Question: I creating project for my job. I need to use tableview and user need to check data going to database.
I was found how to add checkbox to TableView from this post
<URL>
This is working for me but my TableView now looking

How to fix this checkbox spam?
My code
'''
public class ProductPSController extends BorderPane{
@FXML public TableColumn<ProductPS, String> produkt;
@FXML public TableColumn<ProductPS, String> symbol;
@FXML public TableColumn<ProductPS, String> atrybuty;
@FXML public TableColumn<ProductPS, Integer> id;
@FXML public TableColumn<ProductPS, Integer> stock;
@FXML public TableColumn<ProductPS, Integer> count;
@FXML public TableColumn<ProductPS, Integer> price;
@FXML public TableColumn<ProductPS, Boolean> checkbox;
@FXML public TableView <ProductPS> tab;
@FXML public BorderPane produkty;
public ObservableList<ProductPS> data = FXCollections.observableArrayList();
public ProductPSController()
{
FXMLLoader fxmlLoader = new FXMLLoader(getClass().getResource("product.fxml"));
fxmlLoader.setRoot(this);
fxmlLoader.setController(this);
try {
fxmlLoader.load();
} catch (IOException exception) {
throw new RuntimeException(exception);
}
id.prefWidthProperty().bind(tab.widthProperty().multiply(0.10));
stock.prefWidthProperty().bind(tab.widthProperty().multiply(0.10));
produkt.prefWidthProperty().bind(tab.widthProperty().multiply(0.20));
symbol.prefWidthProperty().bind(tab.widthProperty().multiply(0.10));
atrybuty.prefWidthProperty().bind(tab.widthProperty().multiply(0.30));
count.prefWidthProperty().bind(tab.widthProperty().multiply(0.10));
price.prefWidthProperty().bind(tab.widthProperty().multiply(0.10));
tab.setColumnResizePolicy(TableView.CONSTRAINED_RESIZE_POLICY);
setProduct();
}
public void setProduct()
{
id.setCellValueFactory(new PropertyValueFactory<ProductPS, Integer>("id"));
symbol.setCellValueFactory(new PropertyValueFactory<ProductPS, String>("symbol"));
stock.setCellValueFactory(new PropertyValueFactory<ProductPS, Integer>("id_stock"));
produkt.setCellValueFactory(new PropertyValueFactory<ProductPS, String>("product_name"));
atrybuty.setCellValueFactory(new PropertyValueFactory<ProductPS, String>("attributes"));
count.setCellValueFactory(new PropertyValueFactory<ProductPS, Integer>("count"));
Callback<TableColumn<ProductPS, Boolean>, TableCell<ProductPS, Boolean>> booleanCellFactory =
new Callback<TableColumn<ProductPS, Boolean>, TableCell<ProductPS, Boolean>>() {
@Override
public TableCell<ProductPS, Boolean> call(TableColumn<ProductPS, Boolean> p) {
return new BooleanCell();
}
};
price.setCellValueFactory(new PropertyValueFactory<ProductPS, Integer>("price"));
checkbox.setCellValueFactory(new PropertyValueFactory<ProductPS, Boolean>("checkbox"));
checkbox.setCellFactory(booleanCellFactory);
checkbox.setEditable(true);
try(Connection c = MysqlConnect.getConnection())
{
String SQL = "";
ResultSet rs = c.createStatement().executeQuery(SQL);
while(rs.next()){
data.add(new ProductPS(rs.getInt("id_product"),rs.getInt("id_stock_available"),rs.getString("name"),rs.getString("atrybuty"),rs.getInt("quantity"),rs.getFloat("price"),rs.getString("reference")));
}
c.close();
} catch (SQLException e) {
System.out.println(e.toString());
// TODO Auto-generated catch block
}
for(int i=0; i<data.size(); i++) {
if(i+1<data.size() && data.get(i).getAttributes().length()==0 && data.get(i).getId()==data.get(i+1).getId() ){data.remove(i);}
}
tab.setItems(data);
}
class BooleanCell extends TableCell<ProductPS, Boolean> {
private CheckBox checkBox;
public BooleanCell() {
checkBox = new CheckBox();
checkBox.setDisable(false);
checkBox.selectedProperty().addListener(new ChangeListener<Boolean> () {
public void changed(ObservableValue<? extends Boolean> observable, Boolean oldValue, Boolean newValue) {
if(isEditing())
{
commitEdit(newValue == null ? false : newValue);
}
}
});
this.setGraphic(checkBox);
this.setContentDisplay(ContentDisplay.GRAPHIC_ONLY);
this.setEditable(true);
}
@Override
public void startEdit() {
super.startEdit();
if (isEmpty()) {
return;
}
checkBox.setDisable(false);
checkBox.requestFocus();
}
@Override
public void cancelEdit() {
super.cancelEdit();
checkBox.setDisable(true);
}
public void commitEdit(Boolean value) {
super.commitEdit(value);
checkBox.setDisable(true);
}
@Override
public void updateItem(Boolean item, boolean empty) {
super.updateItem(item, empty);
if (!isEmpty()) {
checkBox.setSelected(item);
}
}
}
}
'''
Thx for help and say what i done bad.
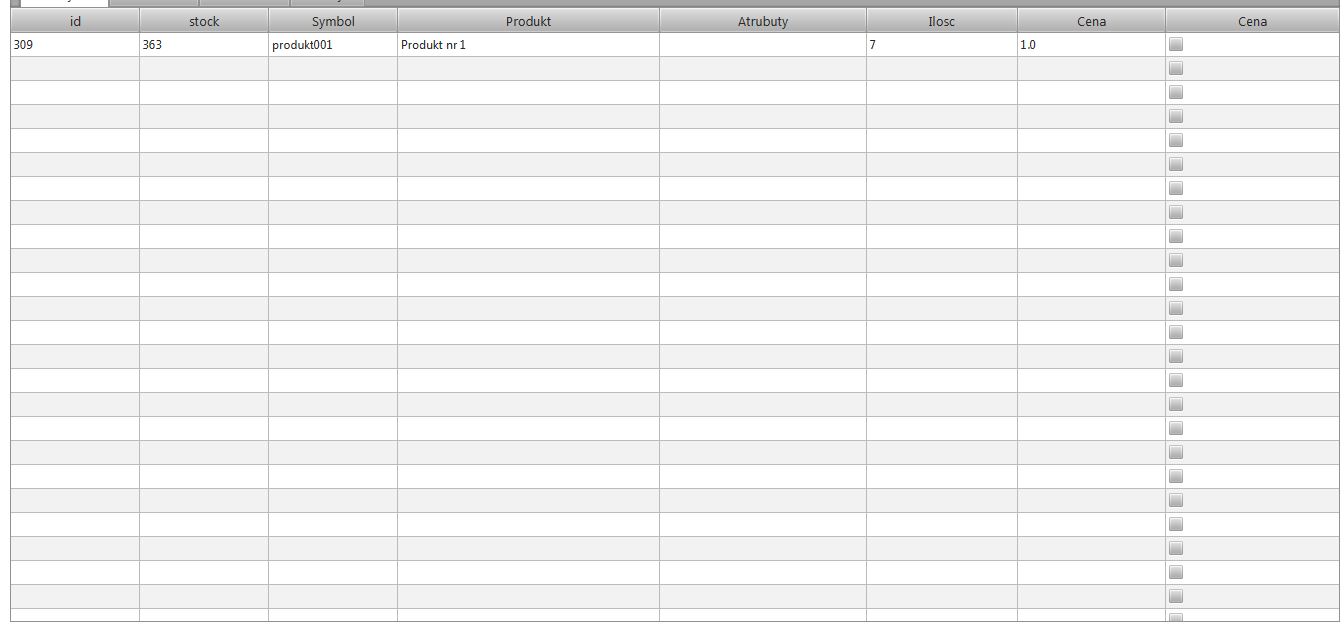
Answer: In 'BooleanCell', you need to set the graphic to 'checkBox' if the cell is not empty, and set it to 'null' if it is empty.
Remove the line
'''
this.setGraphic(checkBox);
'''
from 'BooleanCell''s constructor, and change 'updateItem(...)' to:
'''
@Override
public void updateItem(Boolean item, boolean empty) {
super.updateItem(item, empty);
if (empty) {
setGraphic(null);
} else {
checkBox.setSelected(item);
setGraphic(checkBox);
}
}
'''